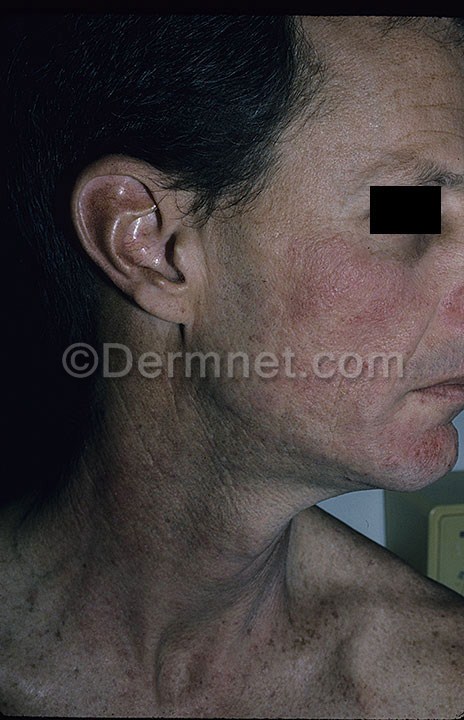
Disease: Poison Ivy Photos and other Contact Dermatitis